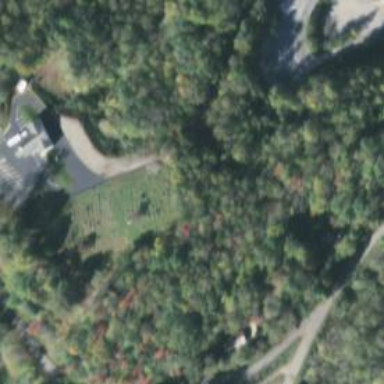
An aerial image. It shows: Cemetery.